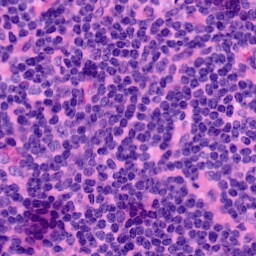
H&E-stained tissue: LymphNode